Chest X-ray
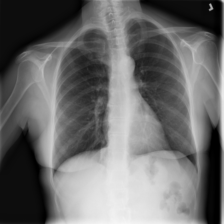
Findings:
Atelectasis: negative
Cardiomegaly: negative
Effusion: negative
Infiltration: negative
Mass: negative
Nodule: negative
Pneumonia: negative
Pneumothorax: negative
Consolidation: negative
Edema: negative
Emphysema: negative
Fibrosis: negative
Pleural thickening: negative
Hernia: negative